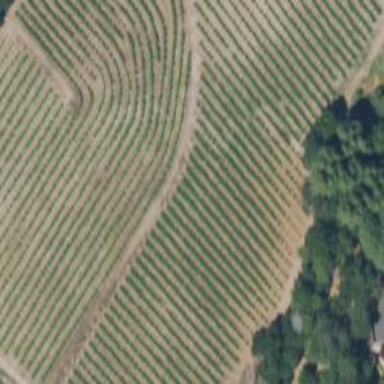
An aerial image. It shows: Vineyard with grape crops.